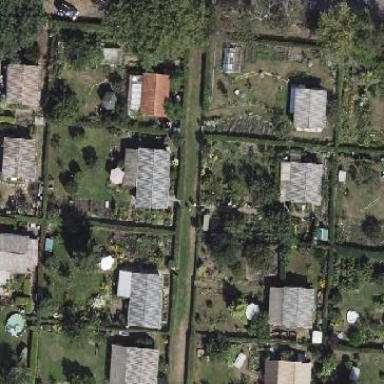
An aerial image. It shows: Allotments area.